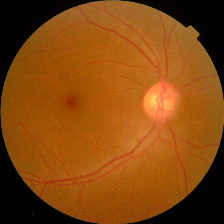
Diabetic retinopathy grade: No DR